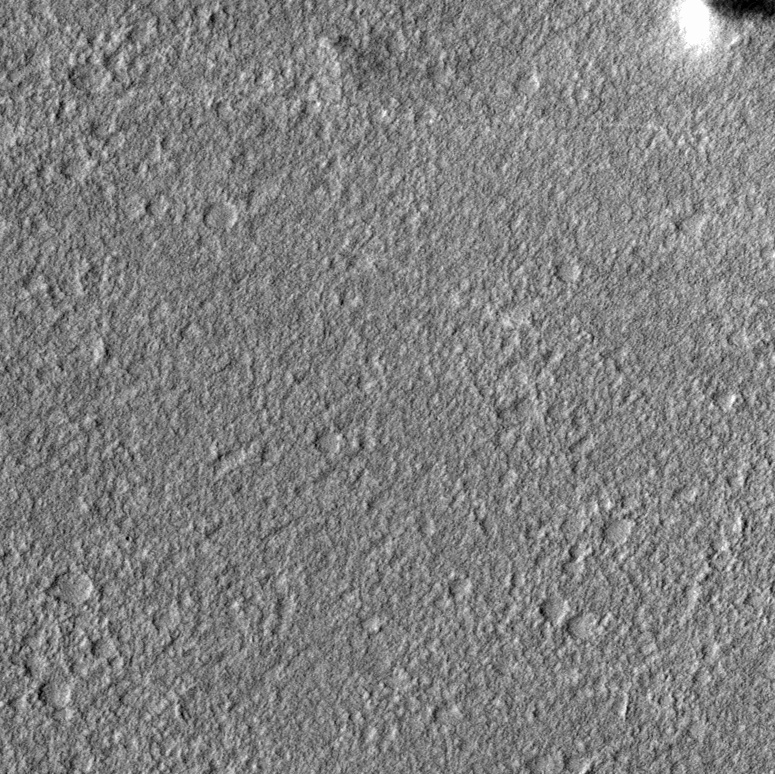
Label: dustdevil